Interaction volume radius: 5 \u00c5
Interaction volume height: 25 \u00c5
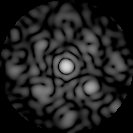
Disorder parameter: 0.5871